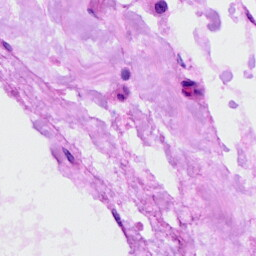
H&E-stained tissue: Ovarian